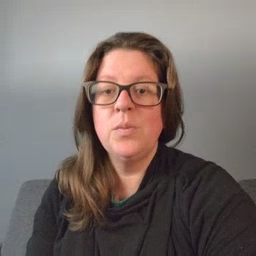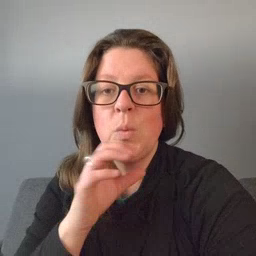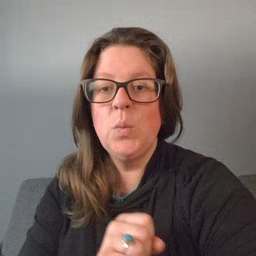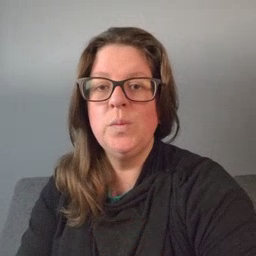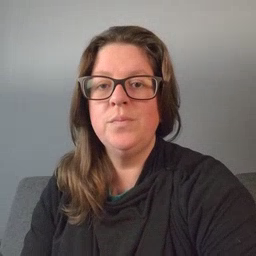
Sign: old